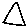
Label: triangle